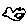
Label: bird